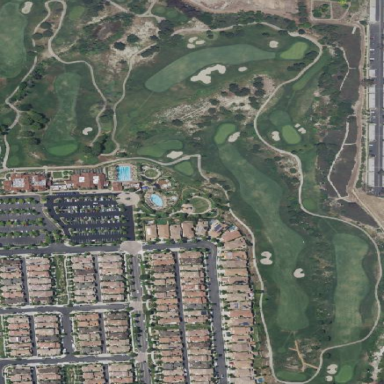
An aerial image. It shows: Asphalt path that serves as golf cartpath.